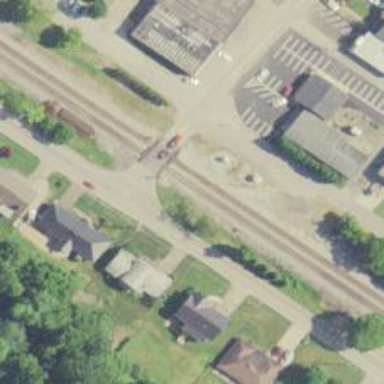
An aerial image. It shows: Railway level crossing.